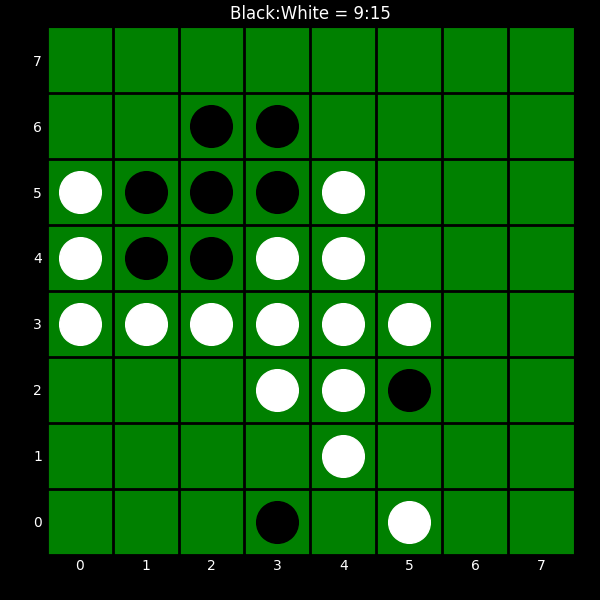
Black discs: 9
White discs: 15